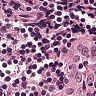
Metastatic tissue present: no